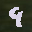
Label: 9